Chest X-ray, AP view. Patient: 60 years old, sex M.
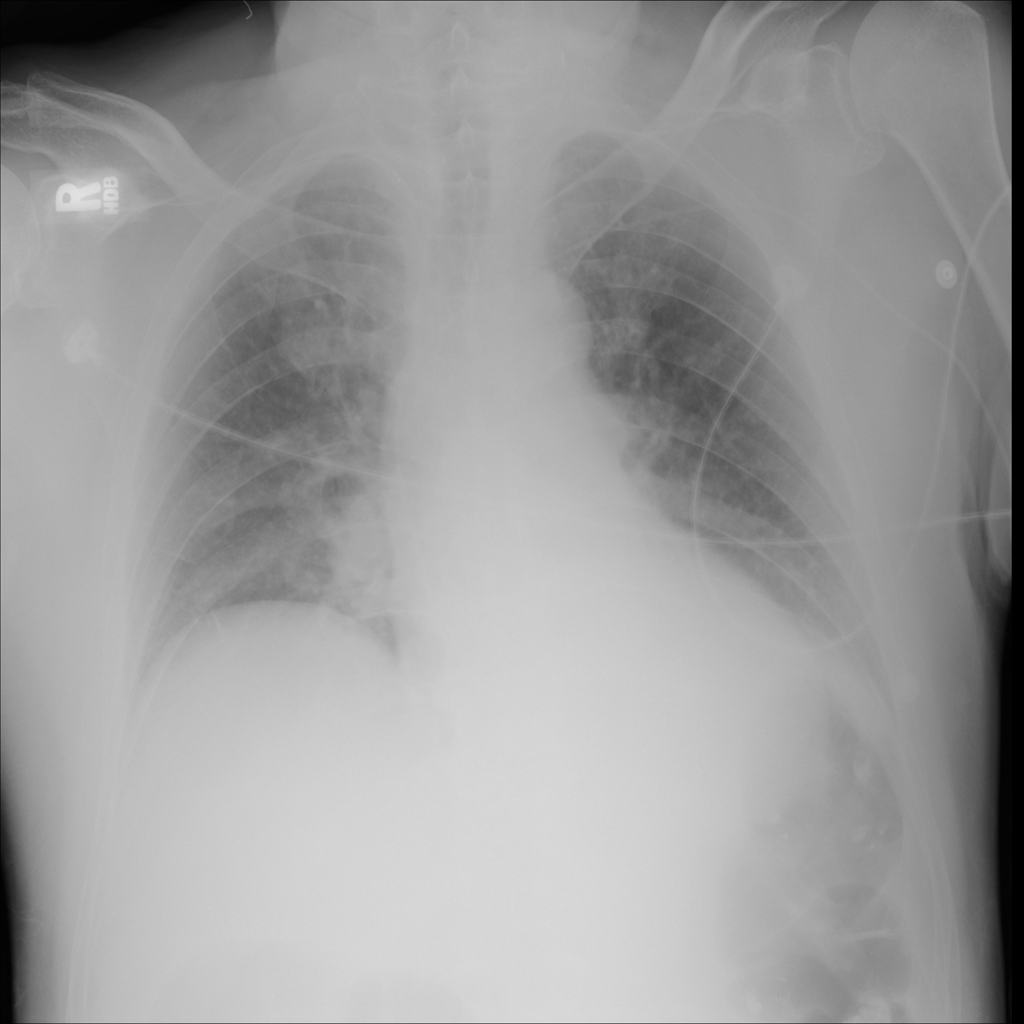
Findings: No Finding